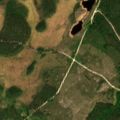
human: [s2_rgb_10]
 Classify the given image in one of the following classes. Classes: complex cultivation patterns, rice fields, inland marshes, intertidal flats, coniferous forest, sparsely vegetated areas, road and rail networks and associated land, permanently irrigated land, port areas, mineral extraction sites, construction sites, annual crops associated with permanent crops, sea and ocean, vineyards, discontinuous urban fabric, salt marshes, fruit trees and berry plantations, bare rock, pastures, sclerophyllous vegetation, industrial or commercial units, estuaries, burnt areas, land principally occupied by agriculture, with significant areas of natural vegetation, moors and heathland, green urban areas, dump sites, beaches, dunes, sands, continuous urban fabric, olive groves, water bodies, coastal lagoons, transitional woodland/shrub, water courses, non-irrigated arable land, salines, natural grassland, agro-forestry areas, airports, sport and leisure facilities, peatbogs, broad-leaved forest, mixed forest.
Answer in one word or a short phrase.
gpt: coniferous forest, transitional woodland/shrub, peatbogs